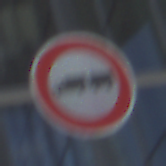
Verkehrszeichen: VerbotLastkraftwagenMitAnhaenger
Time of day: MorningAfternoon
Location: Outdoor (Urban)
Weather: PartlyCloudy
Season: NotSpecified
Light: Natural